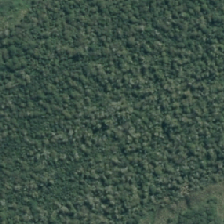
Land cover: deciduous_hardwood